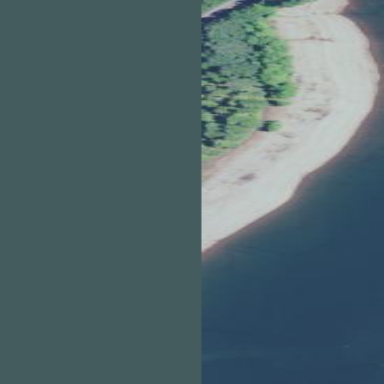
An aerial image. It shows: Beautiful beach with natural surroundings.